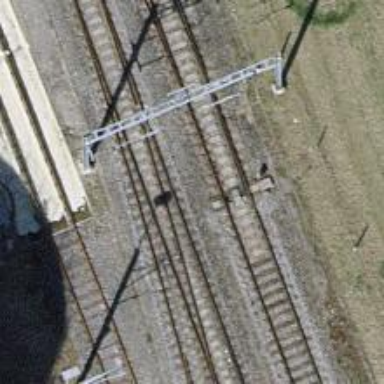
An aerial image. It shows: Railway switch.